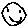
Label: smiley face